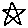
Label: star